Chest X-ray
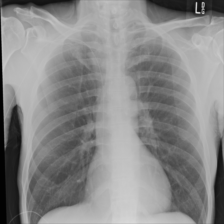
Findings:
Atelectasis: negative
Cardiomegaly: negative
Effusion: negative
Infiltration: negative
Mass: negative
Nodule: negative
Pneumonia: negative
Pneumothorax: negative
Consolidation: negative
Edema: negative
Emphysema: negative
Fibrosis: negative
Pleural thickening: negative
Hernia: negative